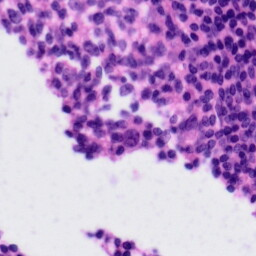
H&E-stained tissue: Tonsil